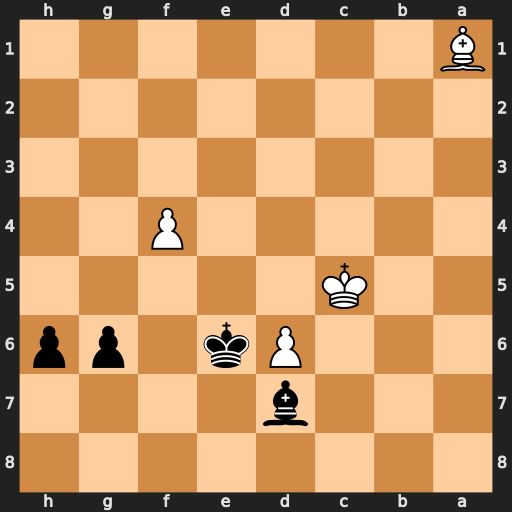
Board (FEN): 8/3b4/3Pk1pp/2K5/5P2/8/8/B7
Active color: b
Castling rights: -
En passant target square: -
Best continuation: Kf5 Bg7 h5 Kd4 Kxf4